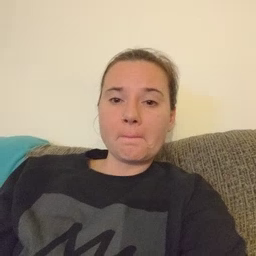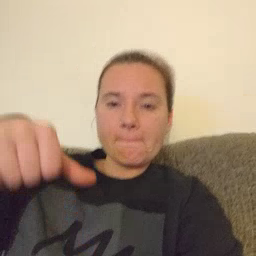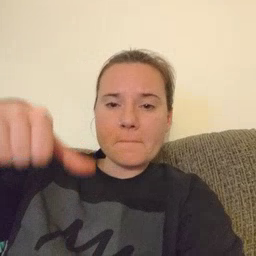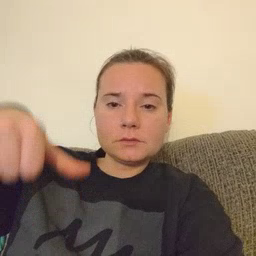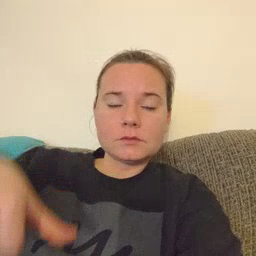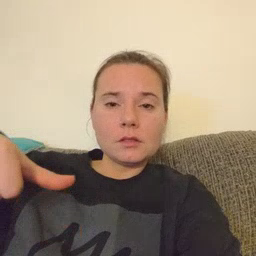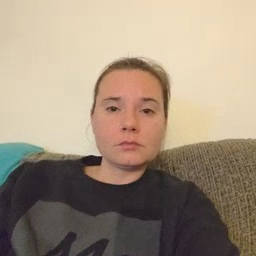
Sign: puzzle